Question: Alright so you know the datagridview has a last line, where you are able input something?
Is there any way to tell if the user has selected this line?
I'm trying to program an application where you select a row in a datagridview. After selection, you may add click a button which removes the row from the datagridview (and an xml file)
Now I want the program to delete a row you've selected. But I'm currently using this method to update which row the user is selecting.
'''
private void dataGridView1_CellContentClick(object sender, DataGridViewCellEventArgs e)
{
rowNumber = e.RowIndex;
}
'''

Here's a picture of the GUI so you know what I'm talking about.
Den Sorte Liste means the black list, "Tilfoj post" is the add-button, "Slet post" is the remove button.
Please come with questions if my explaination sucks.
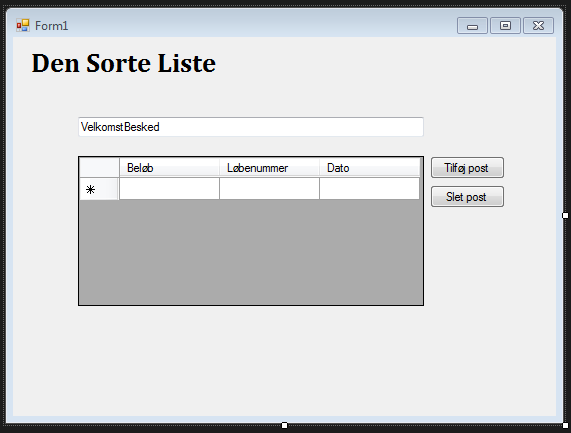
Answer: Yes, there is if you are using data binding.
'''
if (dataGridView1.Rows[e.RowIndex].DataBoundItem == null)
{
//Last row
...
}
'''
or use dataGridView1.CurrentCell.RowIndex instead of e.RowIndex
if you want to access it outside of an event handler.